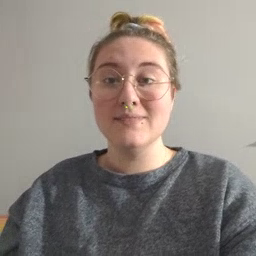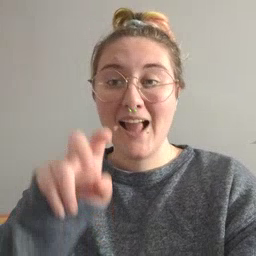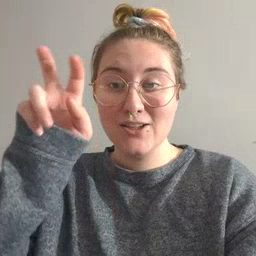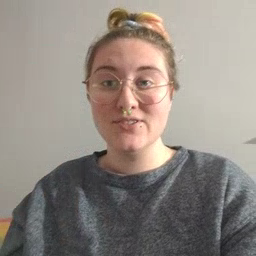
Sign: stairs